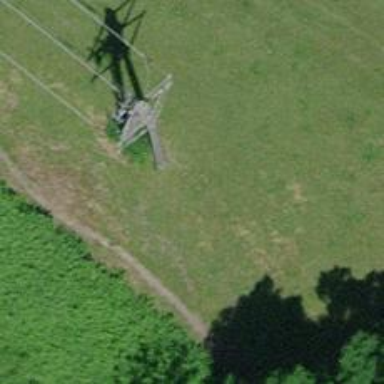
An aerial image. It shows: Power pole.